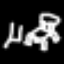
Label: chair